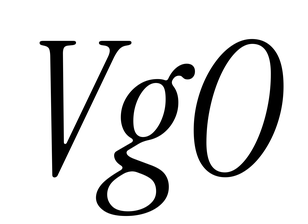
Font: InstrumentSerif-Italic